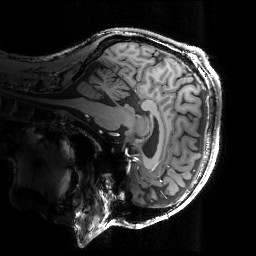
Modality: T1w
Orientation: sagittal
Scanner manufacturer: siemens
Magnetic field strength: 6.98 T
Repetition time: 1.89 s
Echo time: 0.00244 s